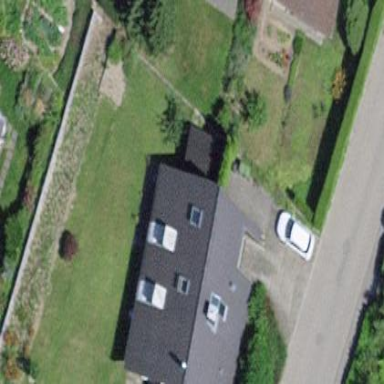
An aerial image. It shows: Simple and straightforward house.